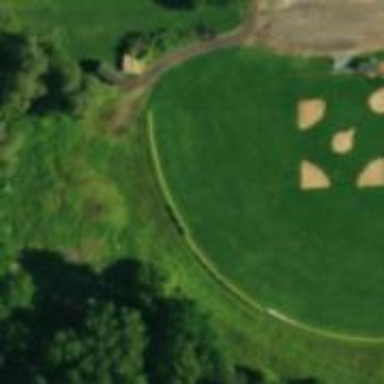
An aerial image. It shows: Baseball pitch for leisure land activities.